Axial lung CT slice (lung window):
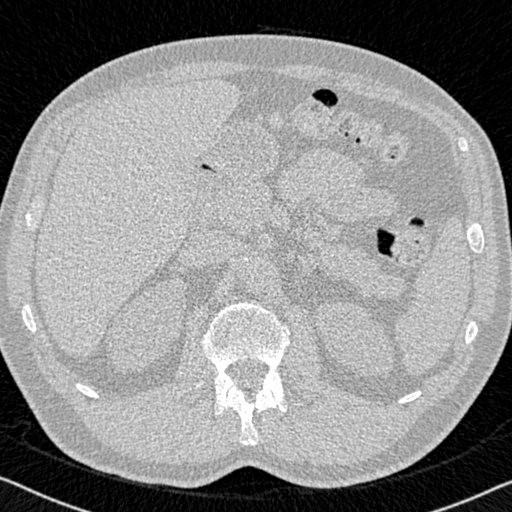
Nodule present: no